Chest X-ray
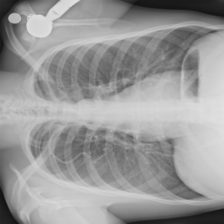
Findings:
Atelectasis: negative
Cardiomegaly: negative
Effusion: negative
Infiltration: negative
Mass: negative
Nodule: negative
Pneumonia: negative
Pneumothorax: negative
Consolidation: negative
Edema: negative
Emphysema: negative
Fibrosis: negative
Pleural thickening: negative
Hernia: negative